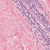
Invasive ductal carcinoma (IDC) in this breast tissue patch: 0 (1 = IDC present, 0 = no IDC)